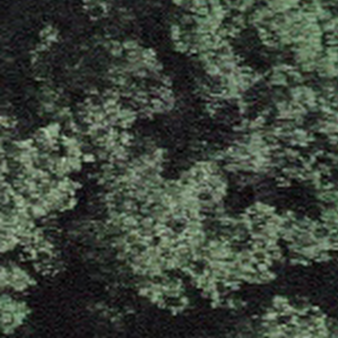
Label: other